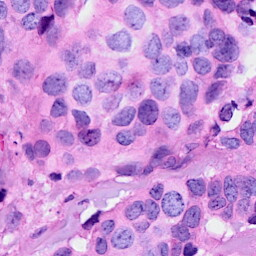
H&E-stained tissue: Breast